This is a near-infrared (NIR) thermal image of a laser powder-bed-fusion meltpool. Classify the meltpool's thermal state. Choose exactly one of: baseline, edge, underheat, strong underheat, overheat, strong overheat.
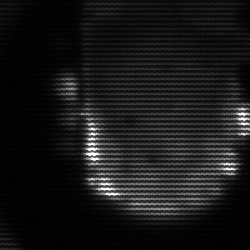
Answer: baseline